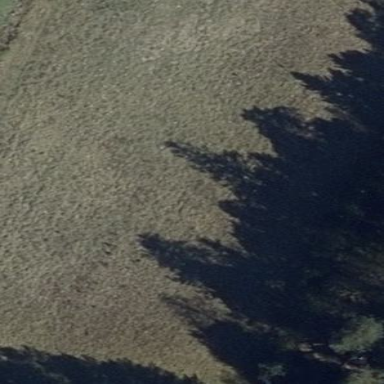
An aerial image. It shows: Landscape with heath vegetation.